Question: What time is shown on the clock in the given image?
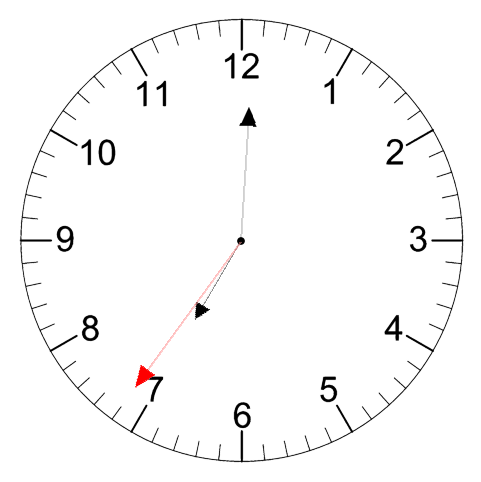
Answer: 07:00:36